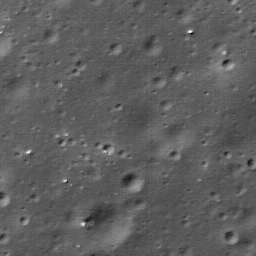
Host type: background_regolith
Lunar coordinates: latitude nan, longitude nan